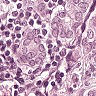
Metastatic tissue present: yes